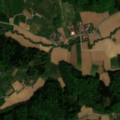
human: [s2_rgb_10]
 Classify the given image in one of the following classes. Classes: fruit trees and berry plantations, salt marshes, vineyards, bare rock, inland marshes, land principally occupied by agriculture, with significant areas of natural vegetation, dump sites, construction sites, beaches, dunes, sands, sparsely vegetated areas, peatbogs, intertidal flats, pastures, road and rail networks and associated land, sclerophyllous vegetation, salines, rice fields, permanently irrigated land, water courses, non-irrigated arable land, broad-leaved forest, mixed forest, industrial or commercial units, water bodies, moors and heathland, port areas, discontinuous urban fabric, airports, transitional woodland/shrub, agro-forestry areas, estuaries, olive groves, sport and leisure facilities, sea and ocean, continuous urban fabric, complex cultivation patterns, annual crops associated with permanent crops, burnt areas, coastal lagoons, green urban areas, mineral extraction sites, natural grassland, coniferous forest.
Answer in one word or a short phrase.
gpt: non-irrigated arable land, complex cultivation patterns, broad-leaved forest, mixed forest